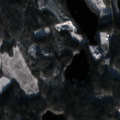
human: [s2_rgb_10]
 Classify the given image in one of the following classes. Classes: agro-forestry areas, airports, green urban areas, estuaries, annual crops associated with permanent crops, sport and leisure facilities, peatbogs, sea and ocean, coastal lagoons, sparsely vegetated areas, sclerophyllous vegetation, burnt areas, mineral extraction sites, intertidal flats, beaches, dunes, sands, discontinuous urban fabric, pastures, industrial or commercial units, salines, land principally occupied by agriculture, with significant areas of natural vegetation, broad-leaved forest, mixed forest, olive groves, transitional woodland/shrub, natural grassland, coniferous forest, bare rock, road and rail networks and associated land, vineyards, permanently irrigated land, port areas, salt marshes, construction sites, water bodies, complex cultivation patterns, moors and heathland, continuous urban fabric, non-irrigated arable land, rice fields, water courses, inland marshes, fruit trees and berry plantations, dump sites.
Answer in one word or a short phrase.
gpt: coniferous forest, mixed forest, transitional woodland/shrub